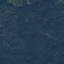
Land use / land cover: Forest